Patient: sex M, age 67
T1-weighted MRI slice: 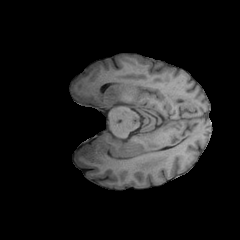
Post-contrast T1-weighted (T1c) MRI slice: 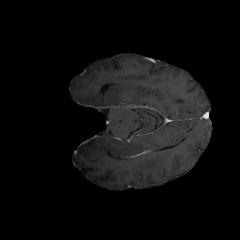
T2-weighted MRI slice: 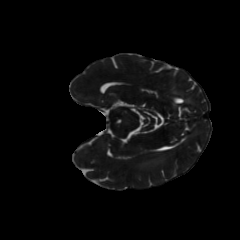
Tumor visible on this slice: no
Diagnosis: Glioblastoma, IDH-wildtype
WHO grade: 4